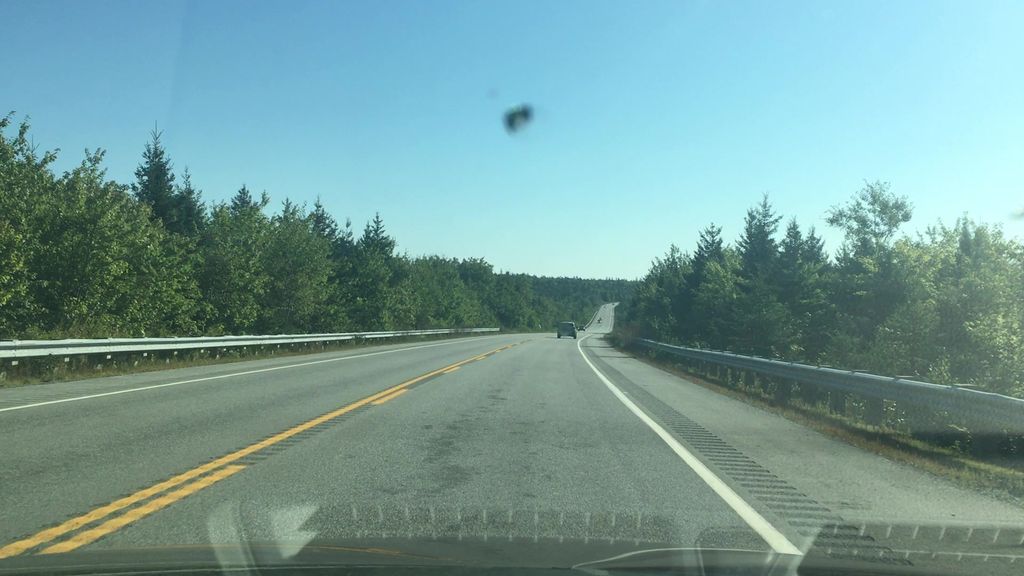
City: halifax